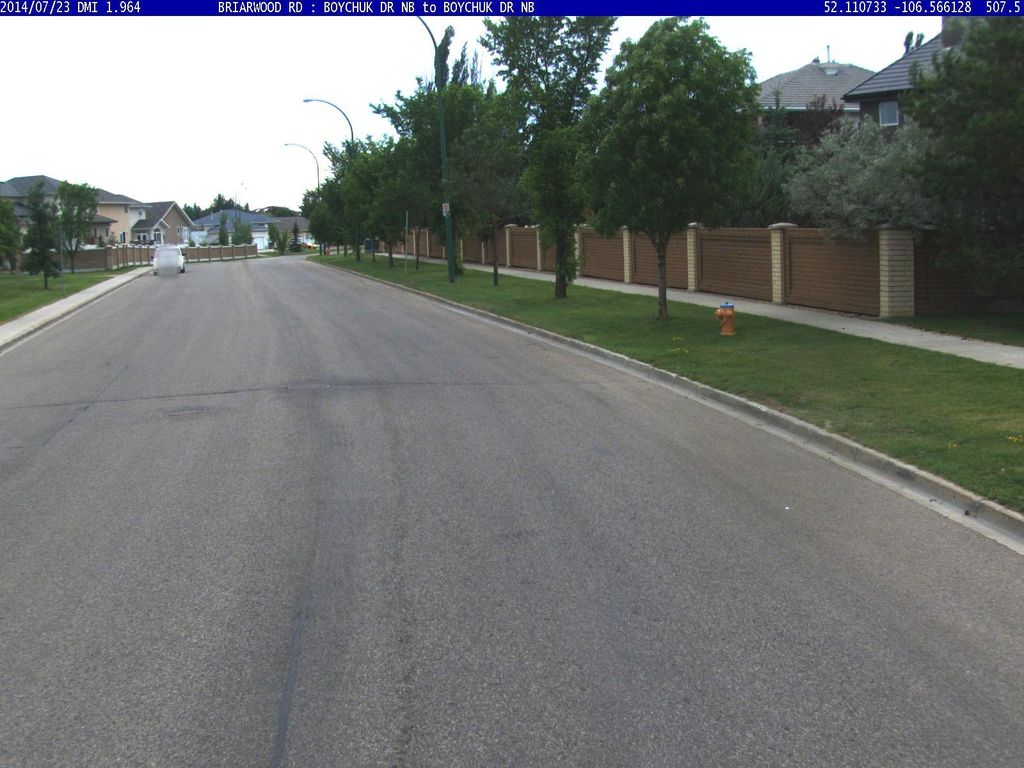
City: saskatoon